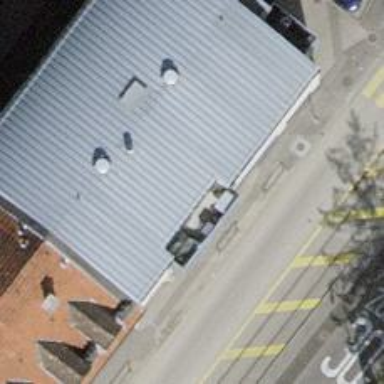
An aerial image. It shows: Clinic.